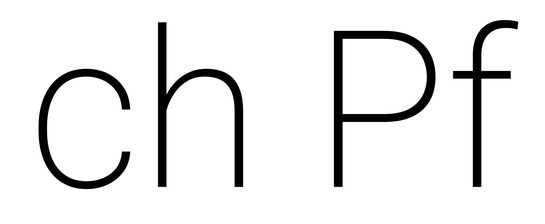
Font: Roboto_ExtraLight